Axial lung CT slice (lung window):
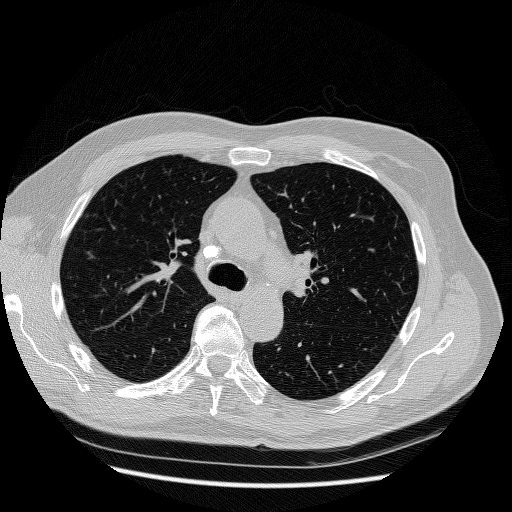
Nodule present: no